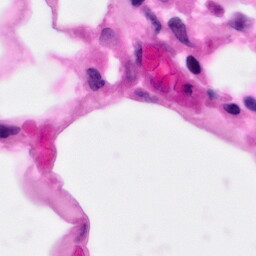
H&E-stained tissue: Pancreatic